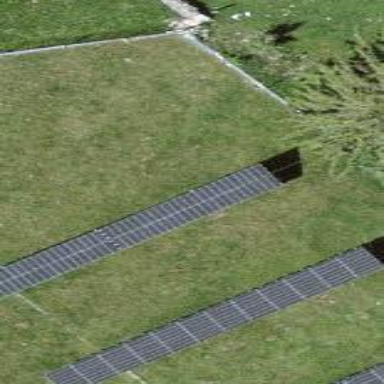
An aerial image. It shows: Solar photovoltaic panel generator.